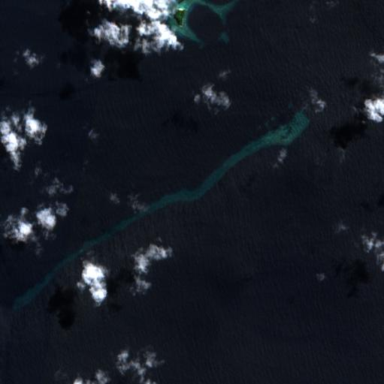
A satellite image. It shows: Beautiful reef in its natural state.